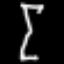
Label: hourglass